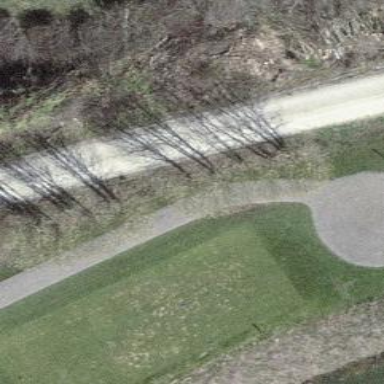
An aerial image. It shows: Golf tee.